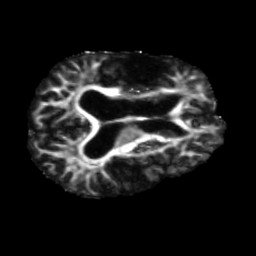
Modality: FA
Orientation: axial
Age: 71
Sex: male
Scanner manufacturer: siemens
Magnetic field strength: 3 T
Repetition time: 5.47 s
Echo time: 0.0854 s